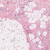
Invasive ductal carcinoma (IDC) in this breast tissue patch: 0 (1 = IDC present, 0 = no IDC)